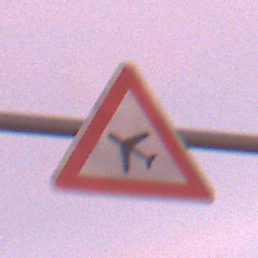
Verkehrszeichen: FlugbetriebRechts
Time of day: SunriseSunset
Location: Outdoor (Urban)
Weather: PartlyCloudy
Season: NotSpecified
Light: Natural